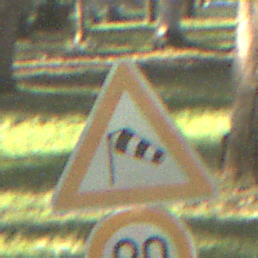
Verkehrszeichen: SeitenwindVonLinks
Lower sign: Geschwindigkeit90
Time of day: MorningAfternoon
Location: Outdoor (Nature)
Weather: Clear
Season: NotSpecified
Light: Natural